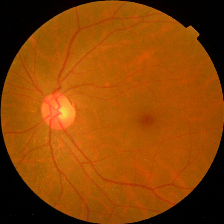
Diabetic retinopathy grade: No DR